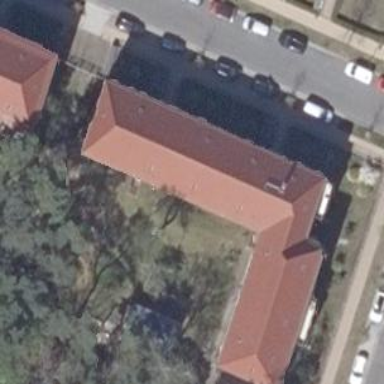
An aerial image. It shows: Hipped roof apartment building.